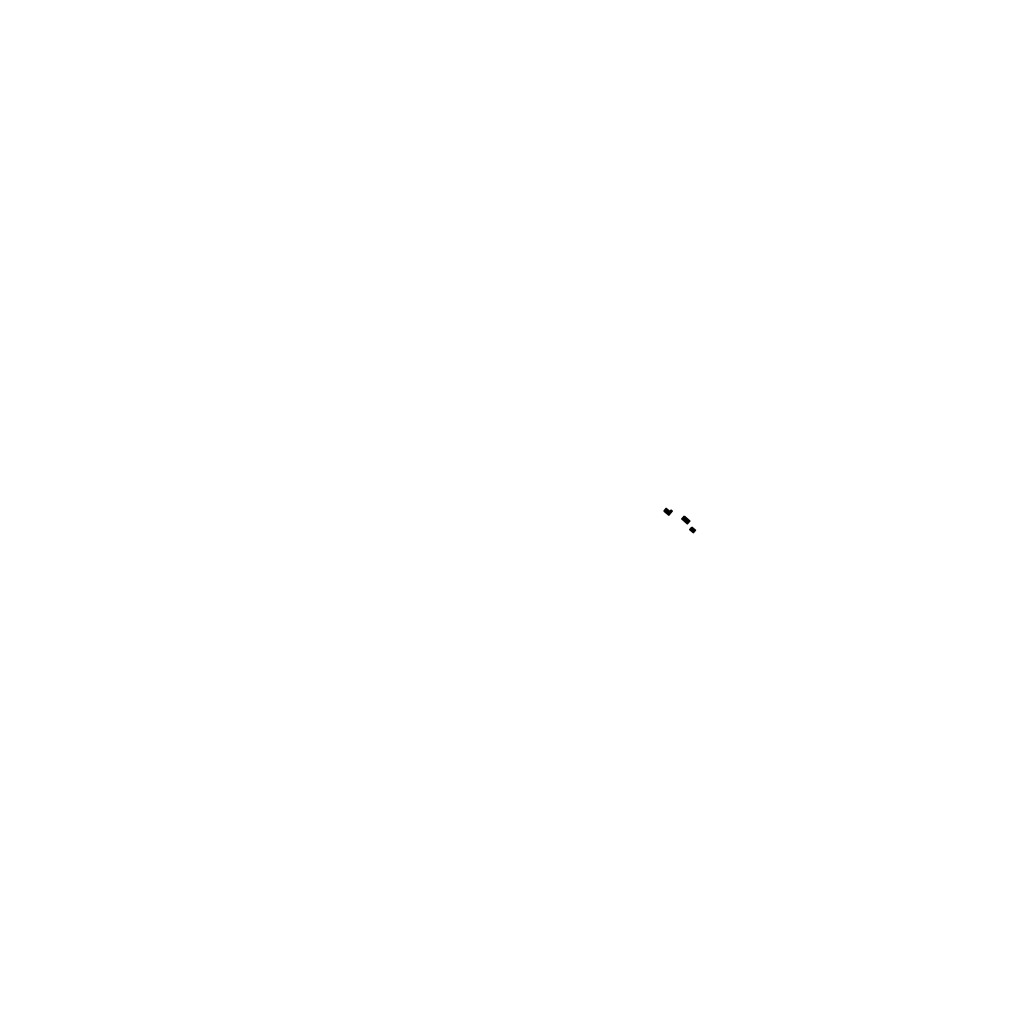
Tags: overhead vector_map, recreation, residential, special, individual_rise, density_1, Building, 1.0 km²